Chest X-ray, PA view. Patient: 66 years old, sex M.
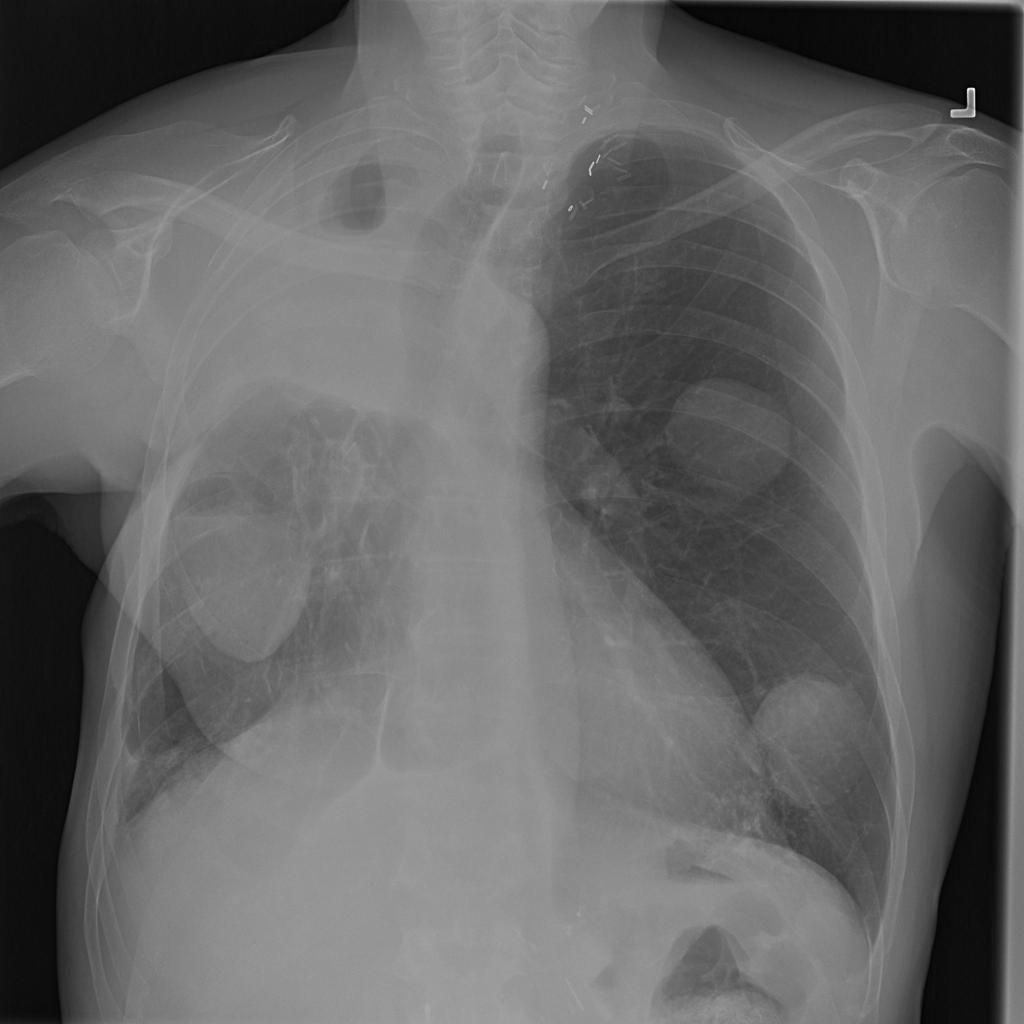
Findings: No Finding